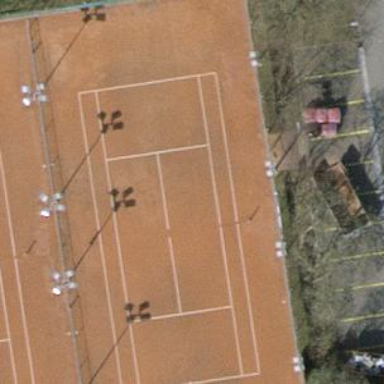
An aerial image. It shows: Tennis court on pitch designated for leisure land.